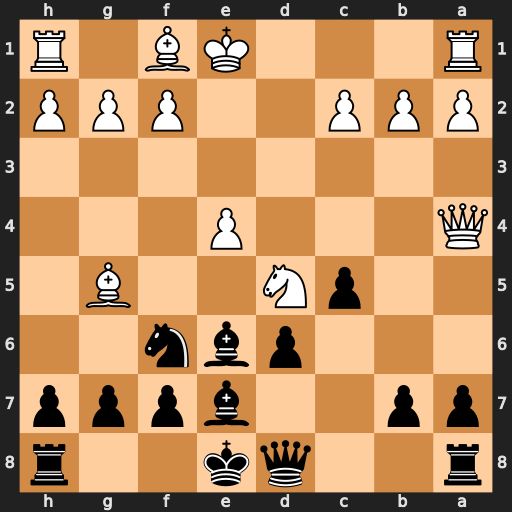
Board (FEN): r2qk2r/pp2bppp/3pbn2/2pN2B1/Q3P3/8/PPP2PPP/R3KB1R
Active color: b
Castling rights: KQkq
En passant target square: -
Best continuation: Bd7 Bxf6 Bxa4